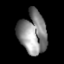
Tissue: lung
Cell type: Endothelial cells
Senescence score: 0.5749
Nuclear area (px): 1143
Mean DAPI intensity: 138.008